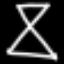
Label: hourglass